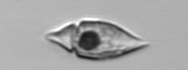
Label: Amphidinium